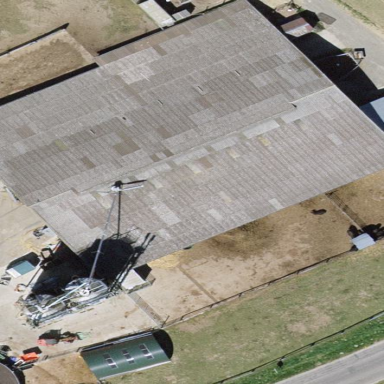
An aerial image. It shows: Farm building.